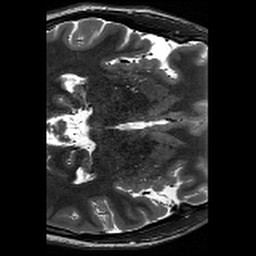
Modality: T2w
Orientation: axial
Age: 33
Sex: male
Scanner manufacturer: siemens
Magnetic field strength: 3 T
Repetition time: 13.15 s
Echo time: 0.082 s